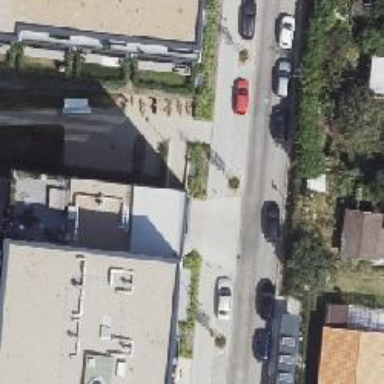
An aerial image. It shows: Parking entrance.